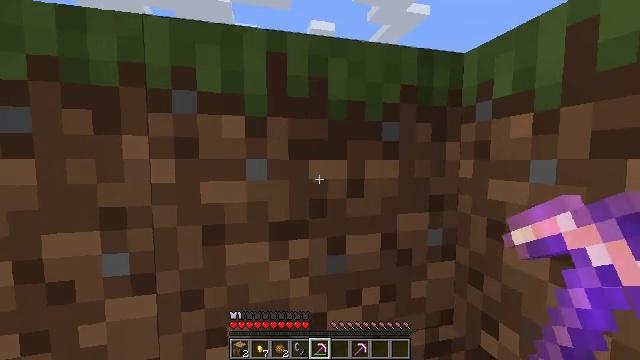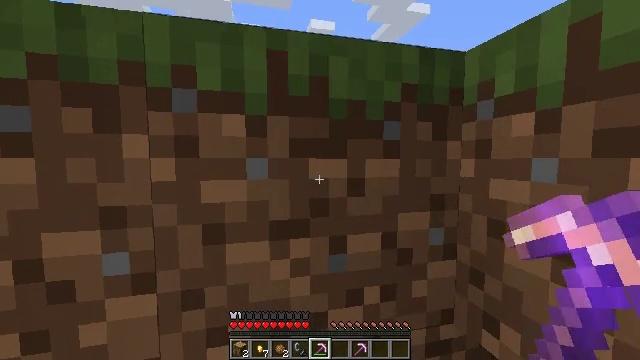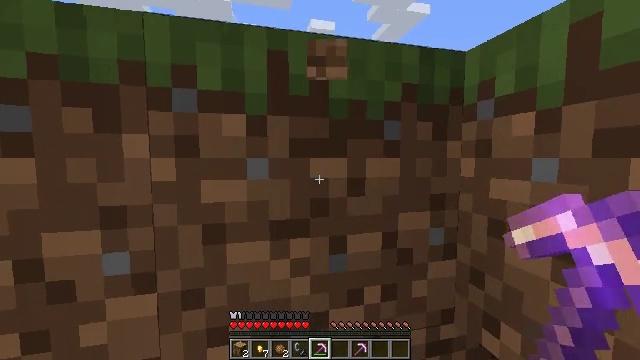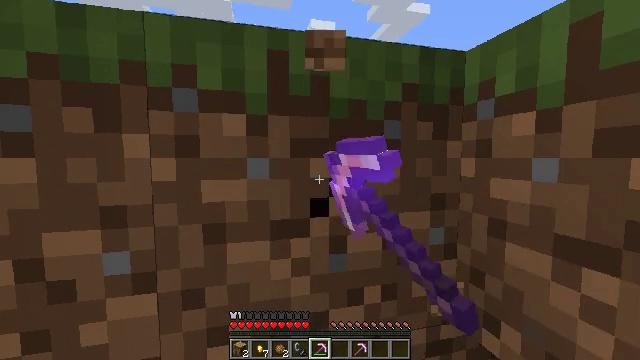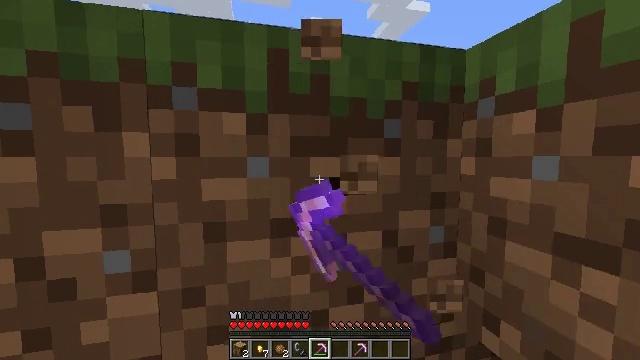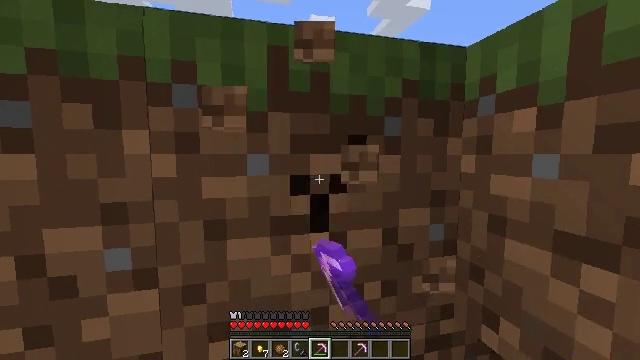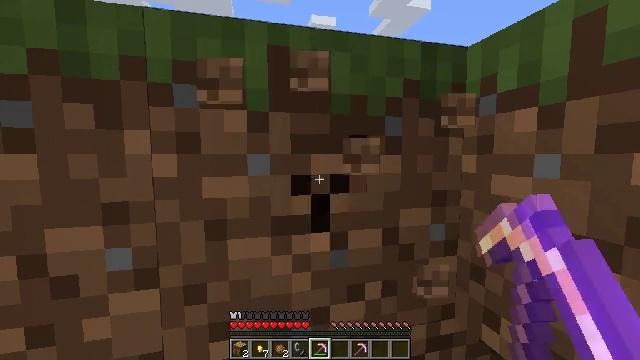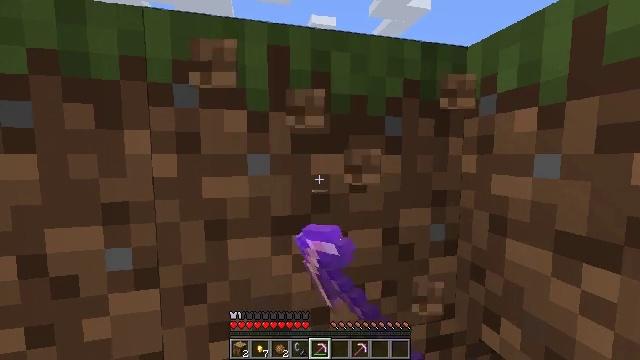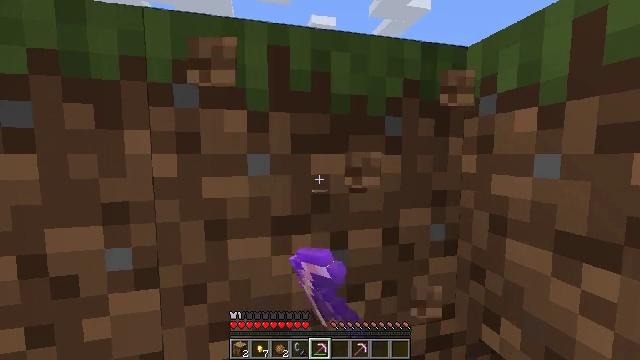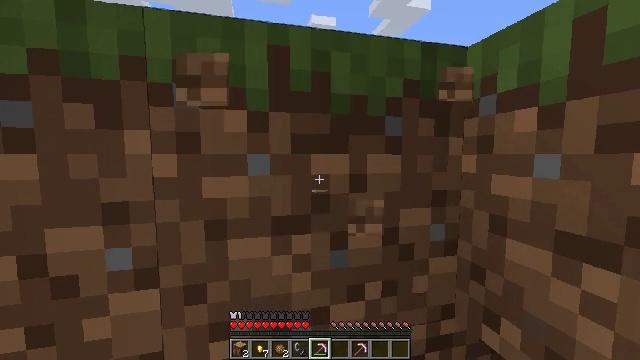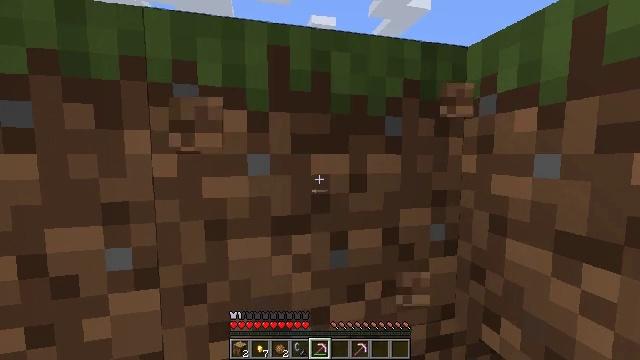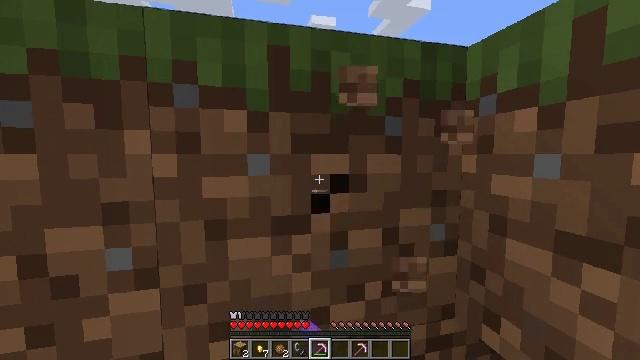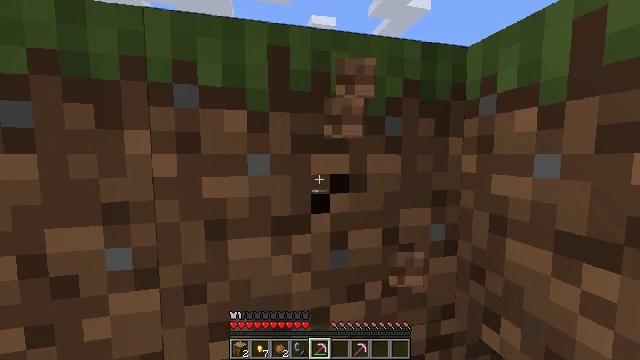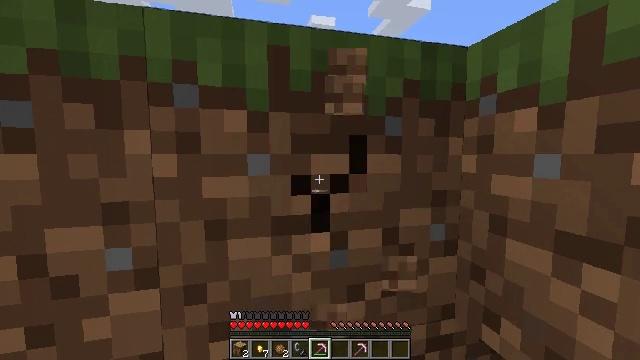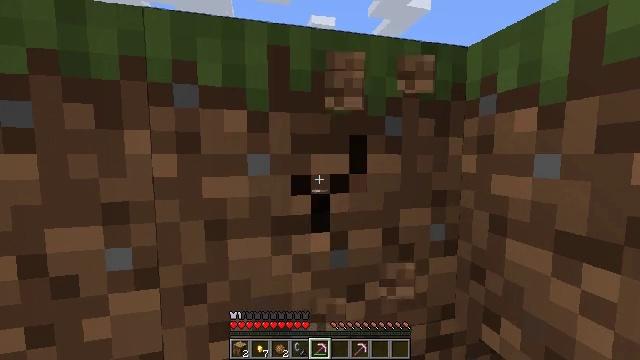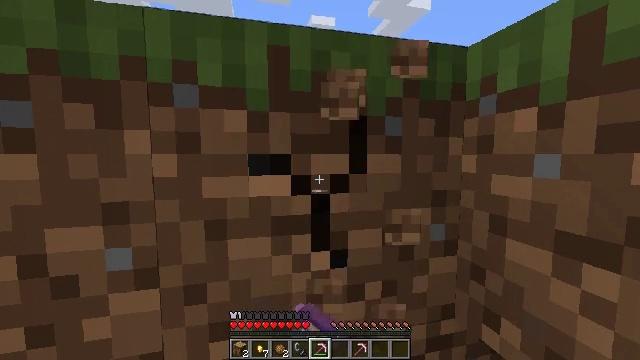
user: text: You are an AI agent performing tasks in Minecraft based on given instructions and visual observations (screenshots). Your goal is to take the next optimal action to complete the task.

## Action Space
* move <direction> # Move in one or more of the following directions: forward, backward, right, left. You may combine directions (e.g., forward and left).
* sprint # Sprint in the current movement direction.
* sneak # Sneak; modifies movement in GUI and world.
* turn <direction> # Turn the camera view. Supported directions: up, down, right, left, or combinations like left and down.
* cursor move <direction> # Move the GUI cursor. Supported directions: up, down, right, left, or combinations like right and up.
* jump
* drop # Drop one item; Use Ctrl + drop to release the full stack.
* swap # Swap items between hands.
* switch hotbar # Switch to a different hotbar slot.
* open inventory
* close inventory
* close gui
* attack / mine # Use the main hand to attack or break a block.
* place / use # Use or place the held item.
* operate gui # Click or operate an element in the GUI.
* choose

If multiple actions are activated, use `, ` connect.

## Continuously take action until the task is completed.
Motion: motion action
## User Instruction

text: Harvest grass block to clear the area.
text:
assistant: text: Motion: no_op
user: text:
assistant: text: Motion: attack / mine
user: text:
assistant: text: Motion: attack / mine
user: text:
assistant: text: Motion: attack / mine
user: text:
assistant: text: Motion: attack / mine
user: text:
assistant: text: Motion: attack / mine
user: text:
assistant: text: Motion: no_op
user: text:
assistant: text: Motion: no_op
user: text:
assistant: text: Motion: no_op
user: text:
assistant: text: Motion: attack / mine
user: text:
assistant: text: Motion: attack / mine
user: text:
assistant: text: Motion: attack / mine
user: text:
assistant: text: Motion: attack / mine
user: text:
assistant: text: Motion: attack / mine
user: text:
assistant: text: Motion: attack / mine
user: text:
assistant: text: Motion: attack / mine
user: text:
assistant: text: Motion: attack / mine
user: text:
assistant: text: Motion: attack / mine
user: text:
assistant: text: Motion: attack / mine
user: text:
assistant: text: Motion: attack / mine
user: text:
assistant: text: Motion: attack / mine
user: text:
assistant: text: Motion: attack / mine
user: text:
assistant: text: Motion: attack / mine
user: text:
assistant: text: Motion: attack / mine
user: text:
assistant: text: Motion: attack / mine
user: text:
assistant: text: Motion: attack / mine
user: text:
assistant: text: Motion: attack / mine
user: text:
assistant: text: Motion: no_op
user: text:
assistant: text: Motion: no_op
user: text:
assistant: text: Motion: no_op